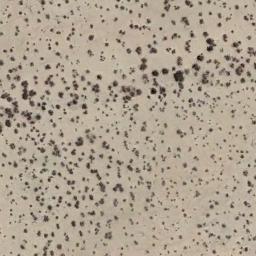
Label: chaparral